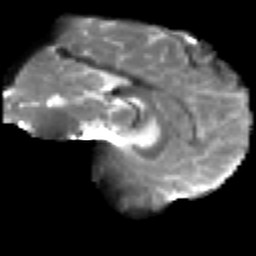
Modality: T2w
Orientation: sagittal
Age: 24
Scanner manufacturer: siemens
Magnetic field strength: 3 T
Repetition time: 2.2 s
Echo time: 0.084 s